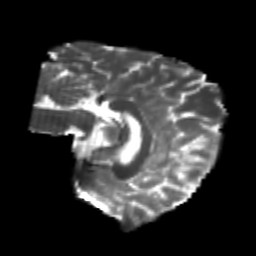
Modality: T2w
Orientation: sagittal
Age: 23
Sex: male
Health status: healthy
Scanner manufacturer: philips
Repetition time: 7.388 s
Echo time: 0.08599 s